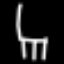
Label: chair